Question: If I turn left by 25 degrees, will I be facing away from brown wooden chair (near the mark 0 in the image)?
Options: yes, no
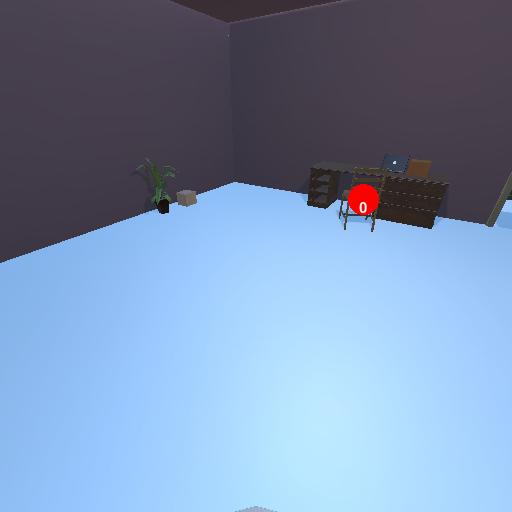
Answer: yes